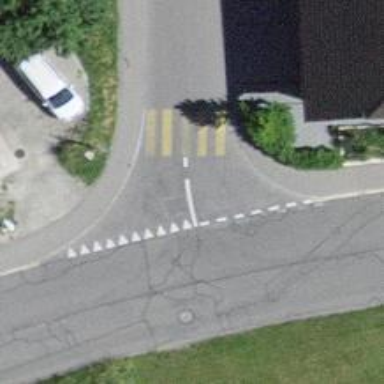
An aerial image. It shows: Zebra crossing on the road.